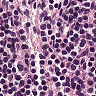
Metastatic tissue present: no